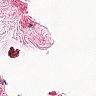
Metastatic tissue present: no